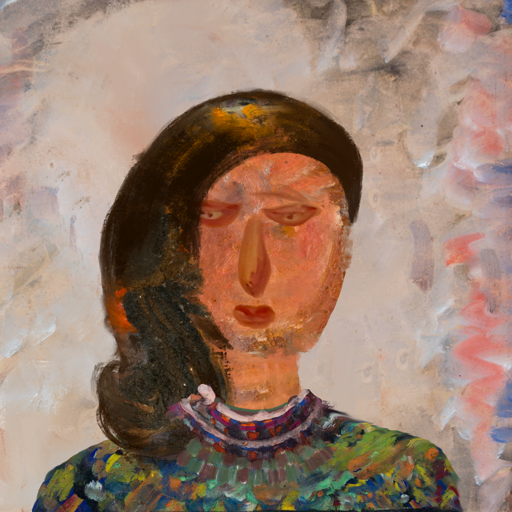
Background: Roy_Bahadur, Head And Neck Front: Boggyland, Face Front: Pious_Lady, Bust: An_Impression, Hair Front: Gypsy_Queen, Head Accessory: Blank, Second Necklace: After_Raid, Necklace: Hypocrite_1, Baby: Blank